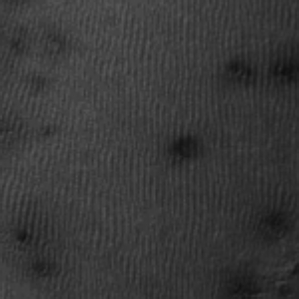
Label: frost